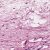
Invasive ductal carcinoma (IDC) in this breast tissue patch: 0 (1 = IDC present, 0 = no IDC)